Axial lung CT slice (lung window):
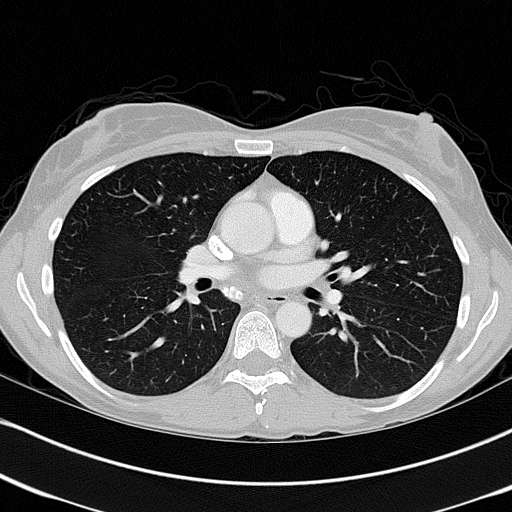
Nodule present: no